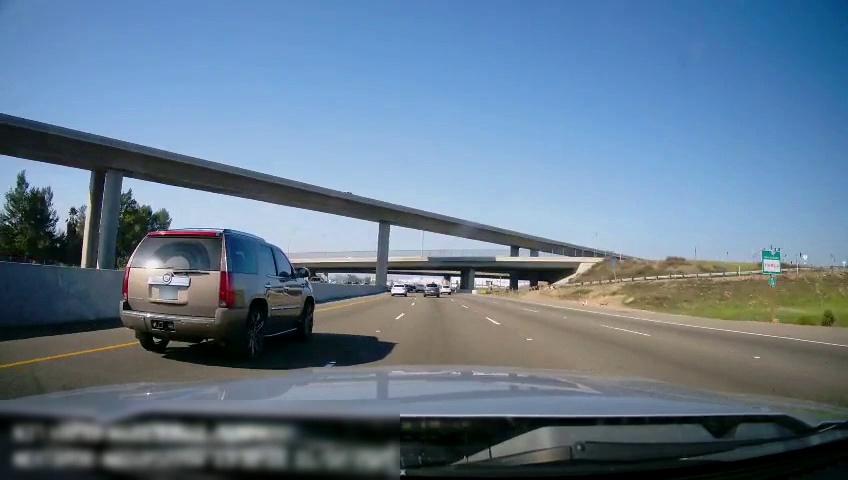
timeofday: Day
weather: Sunny
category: Drivable Space
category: Vehicles | SUV
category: Vehicles | SUV
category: Vehicles | SUV
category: Vehicles | Car
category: Vehicles | SUV
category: Lanes | Alternate Lane
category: Lanes | Current Lane
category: Lanes | Current Lane
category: Lanes | Alternate Lane
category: Lanes | Alternate Lane